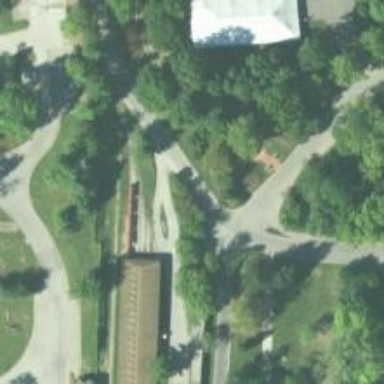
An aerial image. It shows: Narrow-gauge railway in service yard.